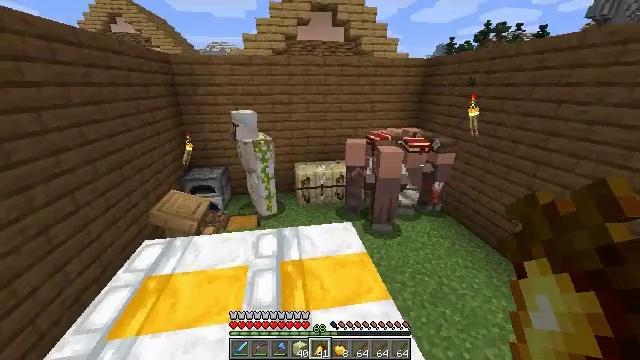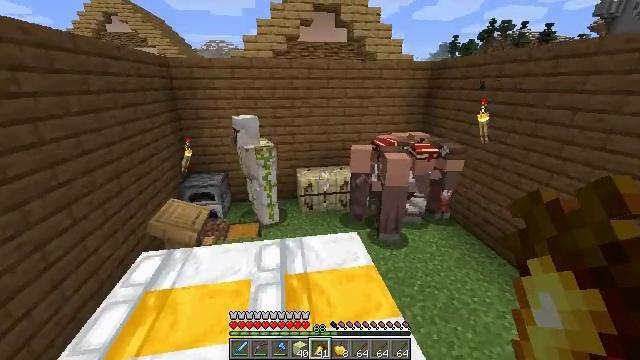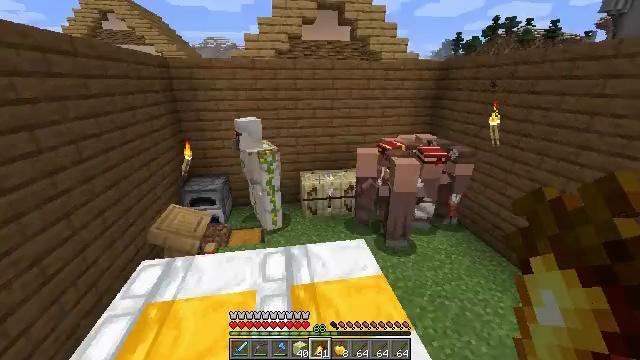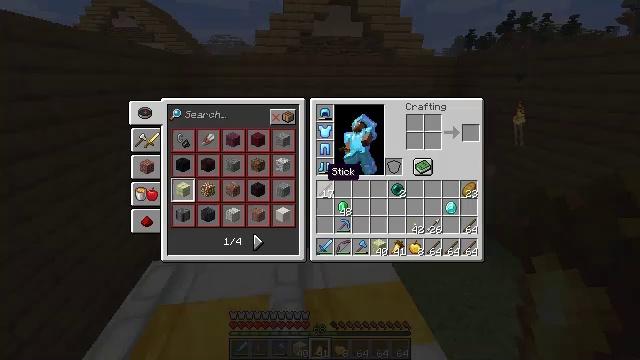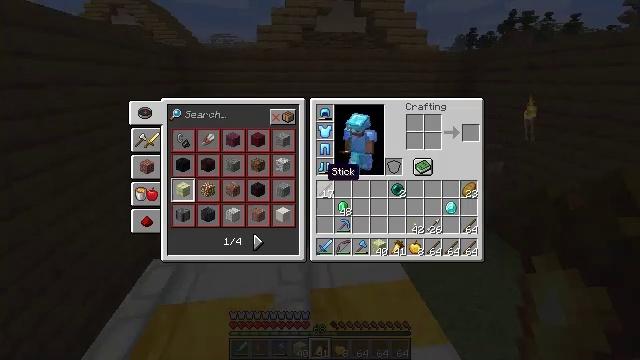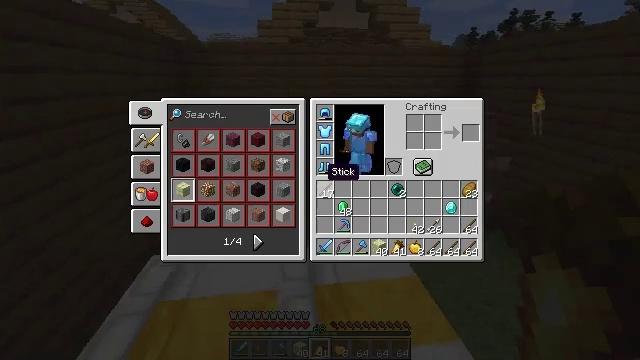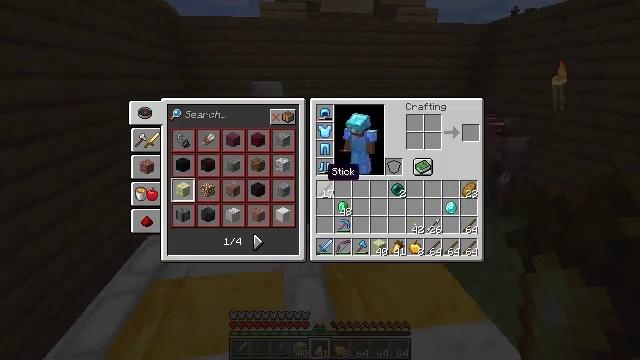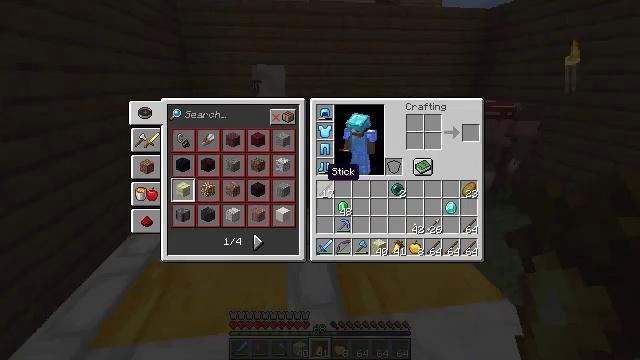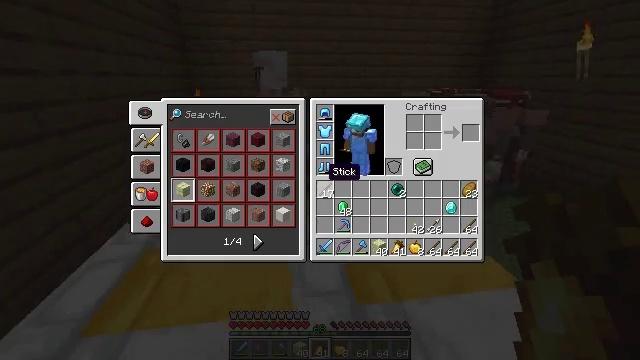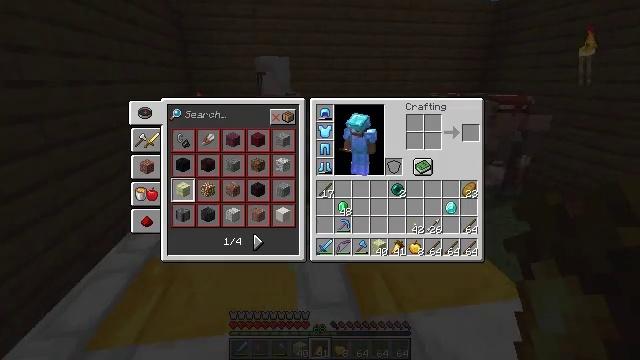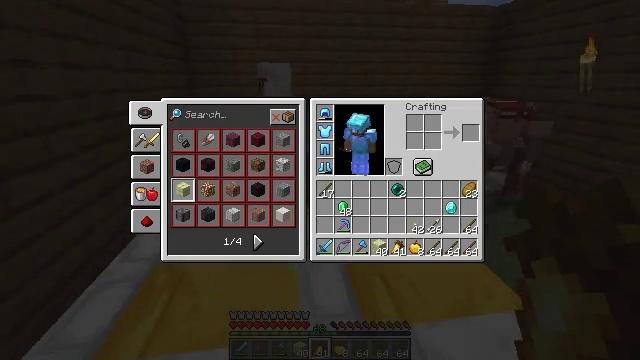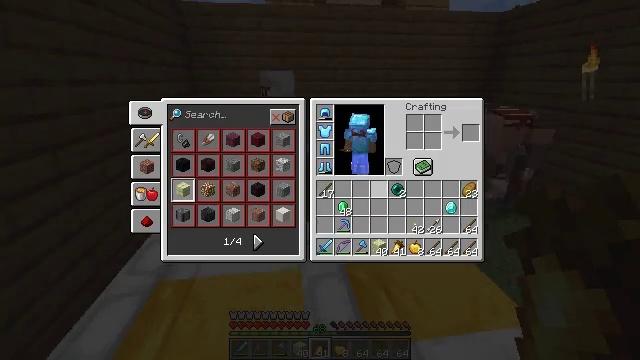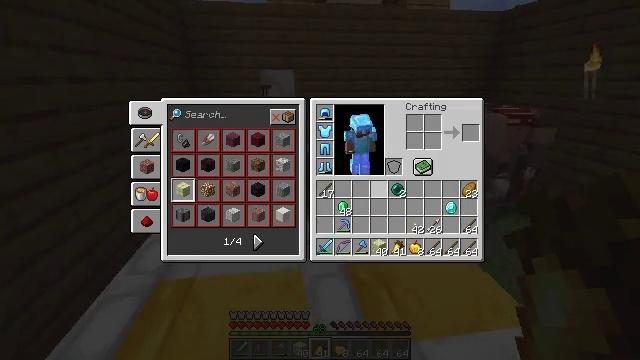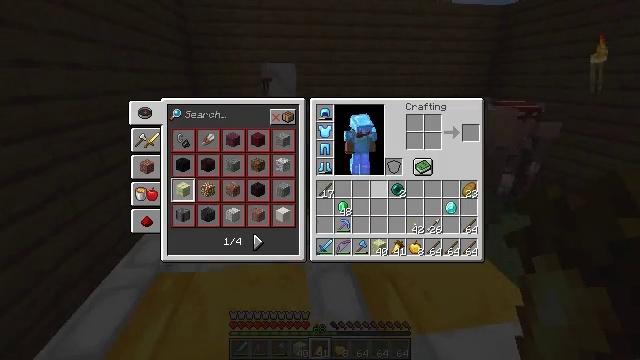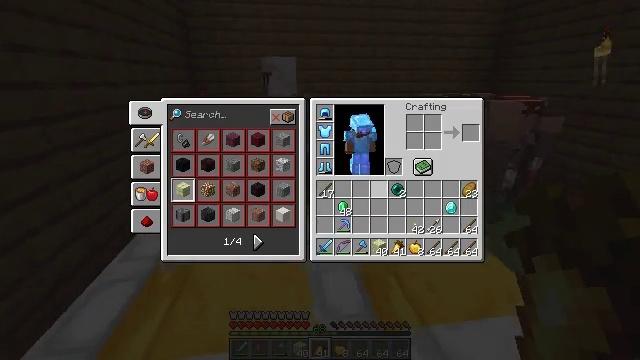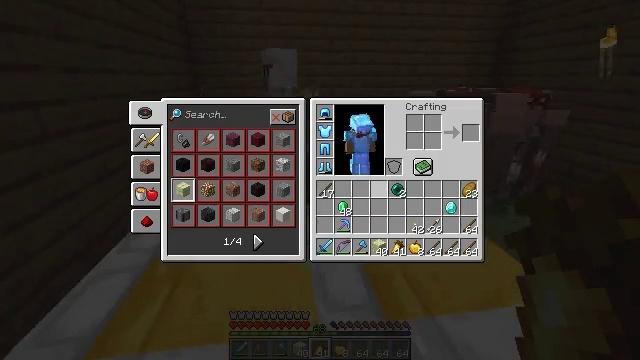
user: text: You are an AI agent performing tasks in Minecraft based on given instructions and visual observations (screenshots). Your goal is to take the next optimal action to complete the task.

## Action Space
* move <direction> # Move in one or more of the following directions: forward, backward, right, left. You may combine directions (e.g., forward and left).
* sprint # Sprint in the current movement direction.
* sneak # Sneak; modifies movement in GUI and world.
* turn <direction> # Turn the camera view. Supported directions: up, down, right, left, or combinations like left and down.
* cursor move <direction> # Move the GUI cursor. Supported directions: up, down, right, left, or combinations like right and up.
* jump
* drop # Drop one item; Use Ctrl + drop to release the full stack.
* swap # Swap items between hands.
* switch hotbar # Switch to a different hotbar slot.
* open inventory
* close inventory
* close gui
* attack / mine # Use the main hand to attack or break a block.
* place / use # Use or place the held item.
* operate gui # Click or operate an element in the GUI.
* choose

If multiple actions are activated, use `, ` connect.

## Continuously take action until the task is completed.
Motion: motion action
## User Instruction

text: Create an ender pearl.
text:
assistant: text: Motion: no_op
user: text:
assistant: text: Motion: no_op
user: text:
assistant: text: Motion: turn left, open inventory
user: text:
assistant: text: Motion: open inventory
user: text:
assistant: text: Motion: open inventory
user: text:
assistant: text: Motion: no_op
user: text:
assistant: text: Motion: no_op
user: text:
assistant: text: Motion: no_op
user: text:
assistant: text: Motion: no_op
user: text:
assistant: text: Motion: cursor move right
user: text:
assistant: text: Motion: cursor move right and down
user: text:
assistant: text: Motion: no_op
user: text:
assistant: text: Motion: no_op
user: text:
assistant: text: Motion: no_op
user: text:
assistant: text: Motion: no_op
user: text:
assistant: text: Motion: close inventory
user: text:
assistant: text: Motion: close inventory
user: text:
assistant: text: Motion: turn right and down
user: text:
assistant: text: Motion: move forward, turn right
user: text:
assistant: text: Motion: move forward, turn right
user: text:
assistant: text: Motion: move forward
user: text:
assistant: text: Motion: move forward
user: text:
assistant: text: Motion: move forward, sprint
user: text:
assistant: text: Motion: move forward, sprint, turn right and up
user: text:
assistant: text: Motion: move forward, sprint, turn right
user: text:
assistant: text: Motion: move forward, sprint, turn right
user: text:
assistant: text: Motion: move forward, sprint, turn right
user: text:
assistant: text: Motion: move forward, sprint, turn right
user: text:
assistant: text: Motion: move forward and move right, sprint, turn up
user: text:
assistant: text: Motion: move forward and move right, sprint